Interaction volume radius: 5 \u00c5
Interaction volume height: 20 \u00c5
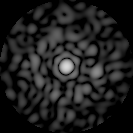
Disorder parameter: 0.8492